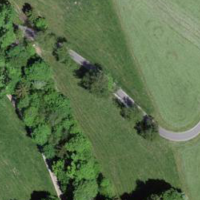
EUNIS habitat code: 52
Species observed at this site:
Filipendula ulmaria